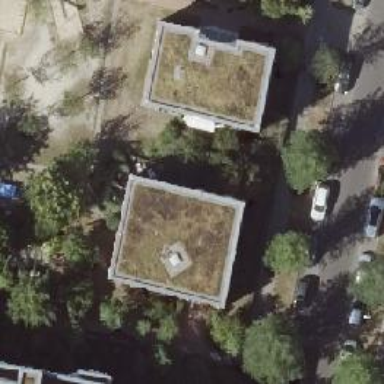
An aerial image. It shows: Building with apartments and flat roof.